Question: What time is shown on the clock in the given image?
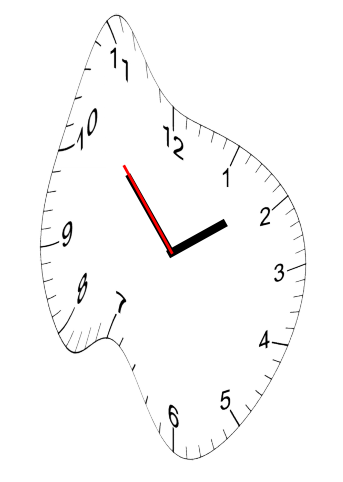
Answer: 01:52:53